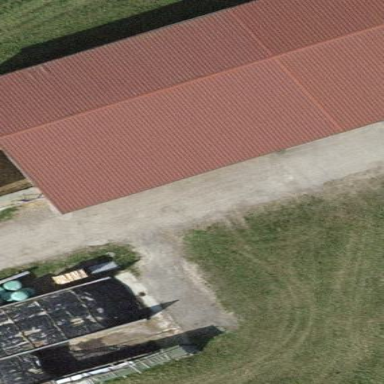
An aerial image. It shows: Building with gabled roof.